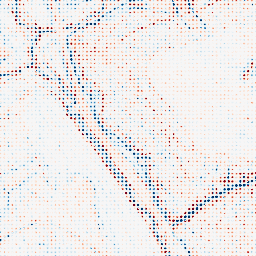
Category: edge_preserving
Decomposition family: bilateral
Decomposition parameters: d: 9
sigma_color: 100
sigma_space: 50
Upsampling method: sinc_blackman
Upsampling parameters: scale: 8
kernel_size: 4
Upsampling scale: 8